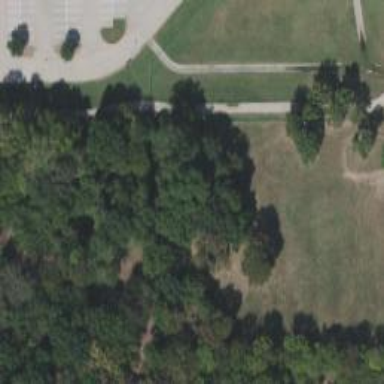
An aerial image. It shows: Disc golf hole in disc golf sport setting.